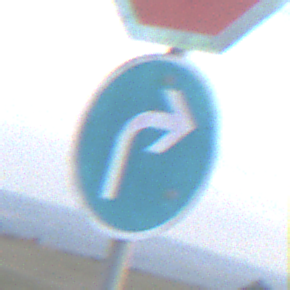
Verkehrszeichen: VorgeschriebeneFahrtrichtungRechts
Zusatzzeichen oben: Stop
Umgebung: Outdoor, Nature
Tageszeit: SunriseSunset
Wetter: PartlyCloudy
Licht: Natural
Jahreszeit: NotSpecified
Kontrast: LowContrast